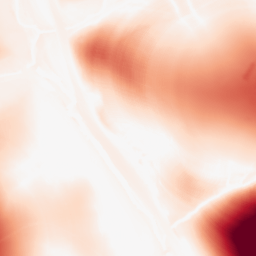
Category: morphological
Decomposition family: morphological
Decomposition parameters: operation: opening
size: 100
Upsampling method: bspline
Upsampling parameters: scale: 8
Upsampling scale: 8